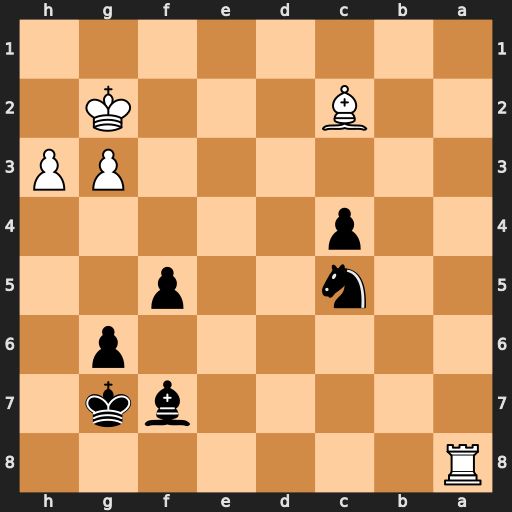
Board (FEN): R7/5bk1/6p1/2n2p2/2p5/6PP/2B3K1/8
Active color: b
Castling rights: -
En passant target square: -
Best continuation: Bd5+ Kf2 Bxa8